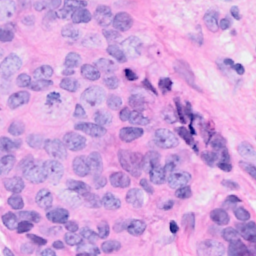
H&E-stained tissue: Breast